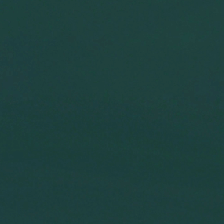
Land cover: lake_pond